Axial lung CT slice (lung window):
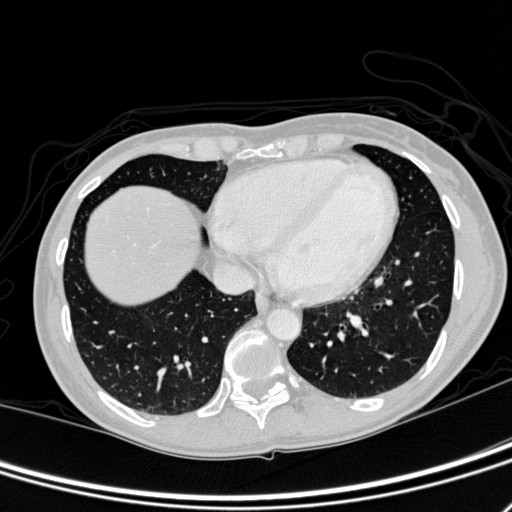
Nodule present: no